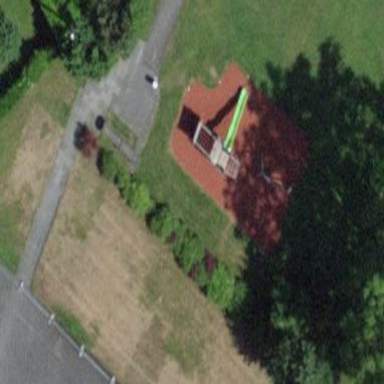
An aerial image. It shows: Playground area for leisure land.